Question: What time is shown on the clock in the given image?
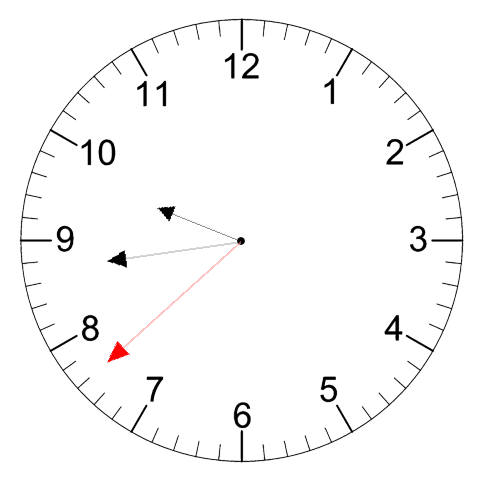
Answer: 09:43:38